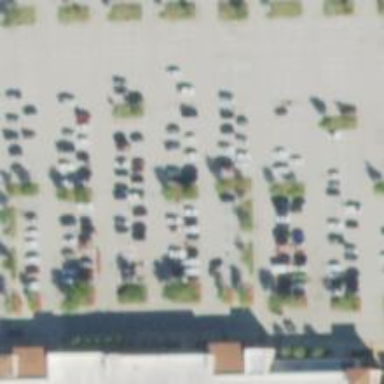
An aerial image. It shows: Parking area with surface.